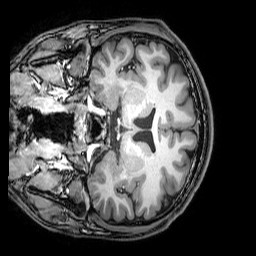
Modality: T1w
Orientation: coronal
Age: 17
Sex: male
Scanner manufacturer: philips
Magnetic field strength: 3 T
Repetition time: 0.008113 s
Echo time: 0.003709 s